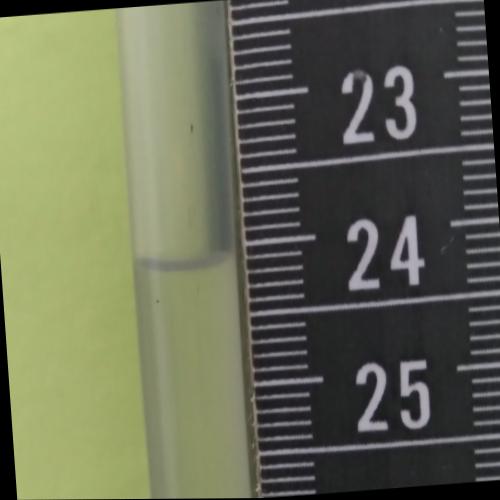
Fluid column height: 24.1 cm